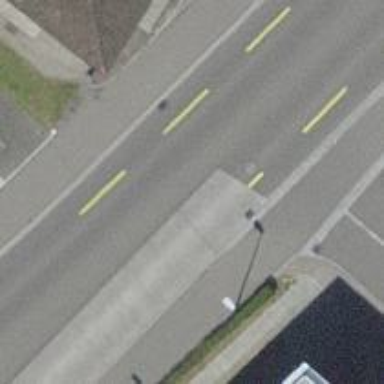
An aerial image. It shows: Bus stop with designated stop position for public transport.